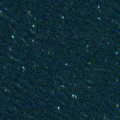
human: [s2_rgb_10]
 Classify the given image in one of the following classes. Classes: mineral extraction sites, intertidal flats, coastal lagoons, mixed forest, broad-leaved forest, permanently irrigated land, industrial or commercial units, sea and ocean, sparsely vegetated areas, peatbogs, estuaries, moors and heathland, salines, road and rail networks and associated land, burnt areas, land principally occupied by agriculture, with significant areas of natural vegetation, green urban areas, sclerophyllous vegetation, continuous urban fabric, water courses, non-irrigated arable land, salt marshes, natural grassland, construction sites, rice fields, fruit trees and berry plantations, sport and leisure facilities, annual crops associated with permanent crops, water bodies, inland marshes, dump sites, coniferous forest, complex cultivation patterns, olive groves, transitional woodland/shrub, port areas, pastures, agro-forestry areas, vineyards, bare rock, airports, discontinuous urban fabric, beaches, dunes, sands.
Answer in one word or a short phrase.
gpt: sea and ocean